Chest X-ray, PA view. Patient: 33 years old, sex F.
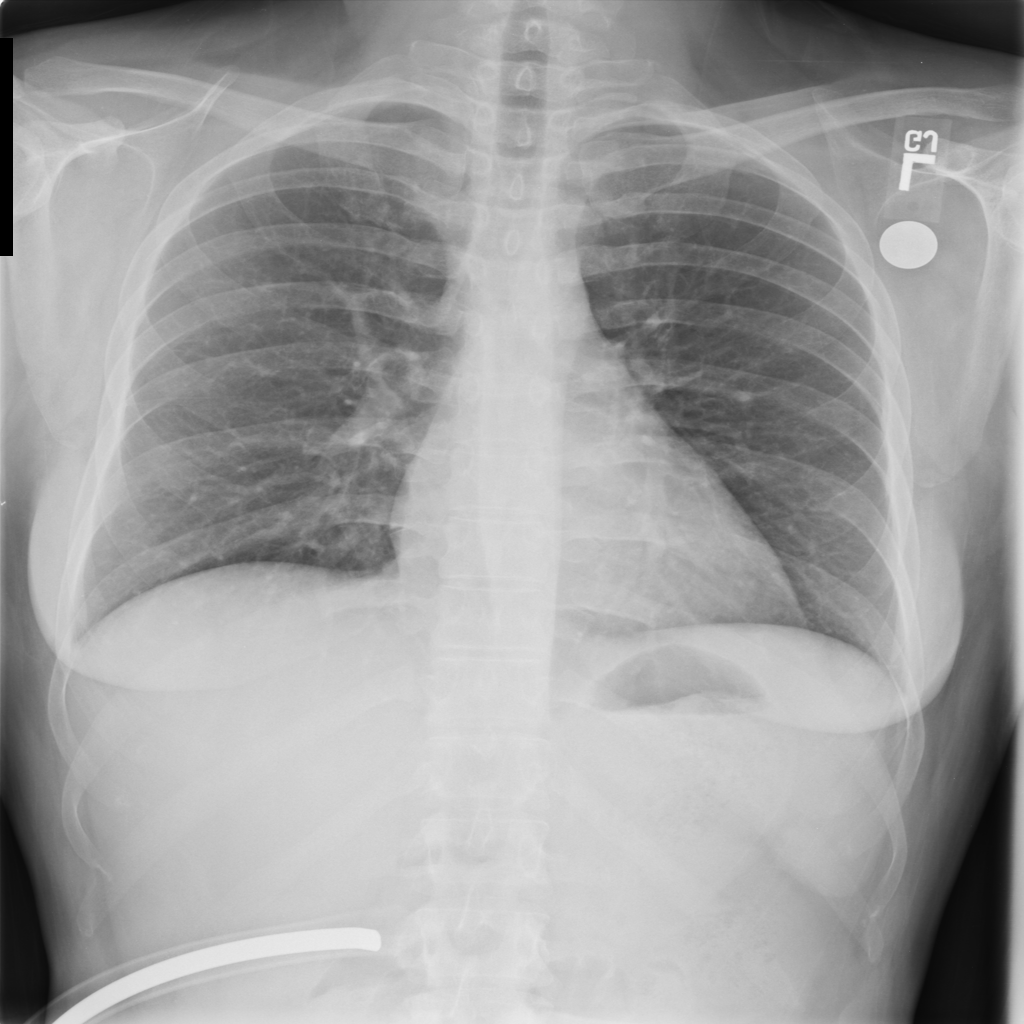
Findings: No Finding